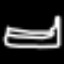
Label: bed